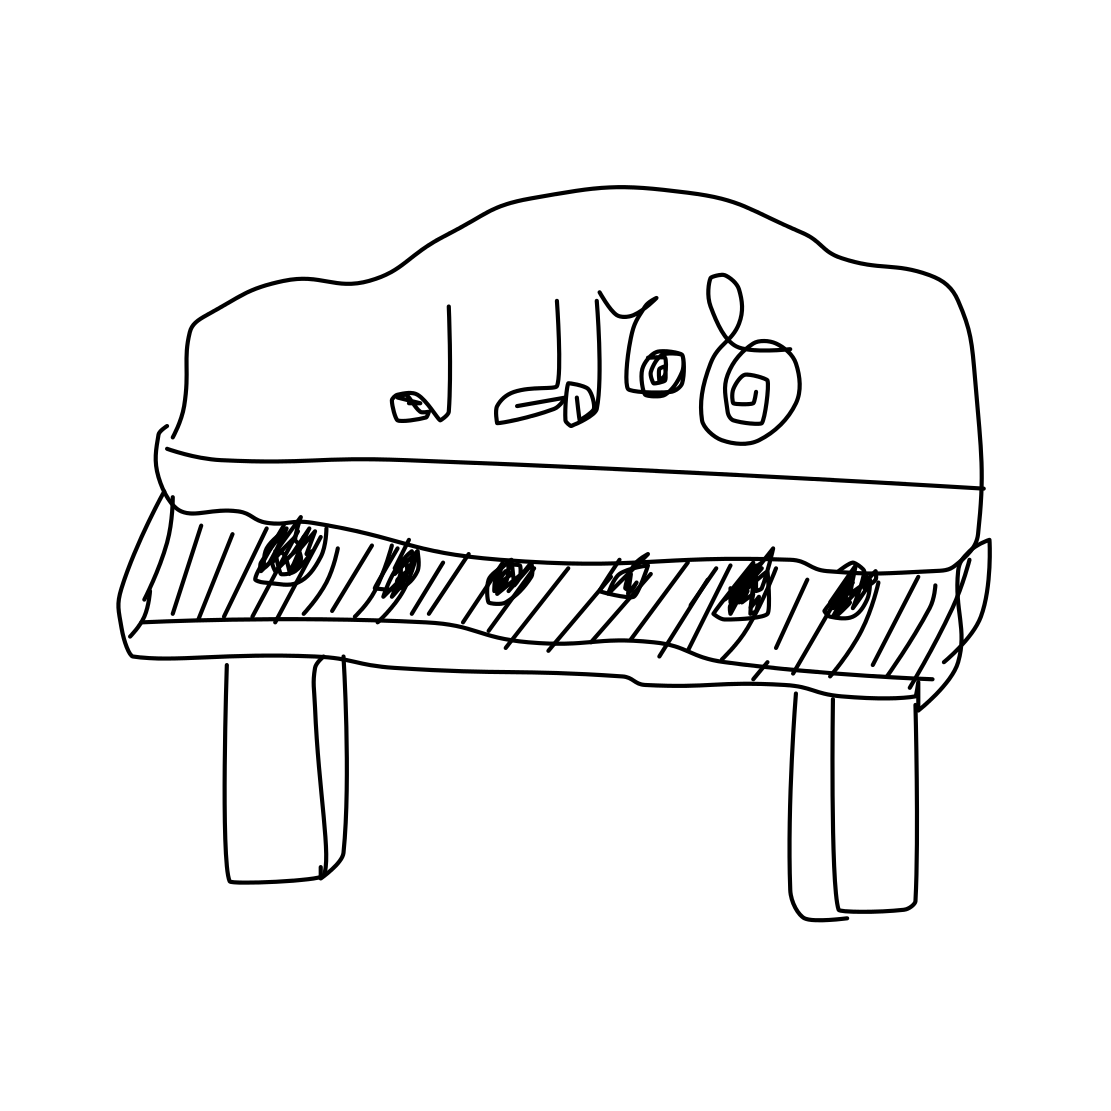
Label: piano